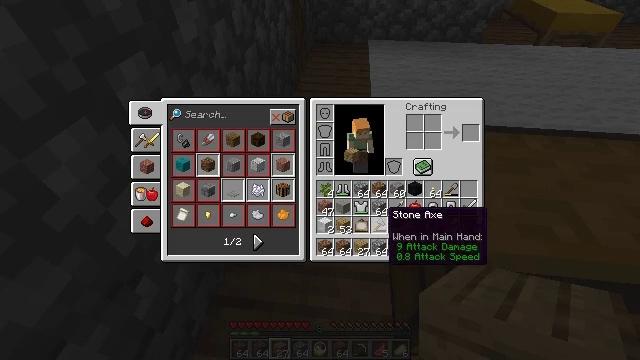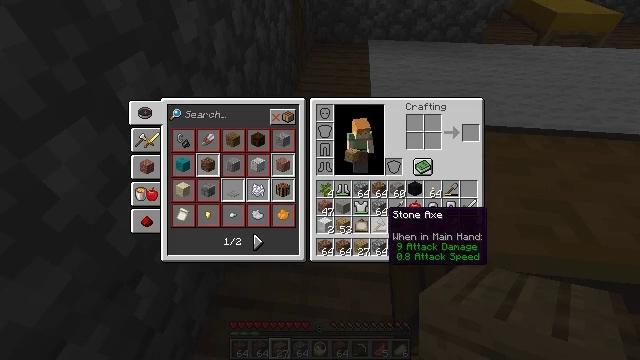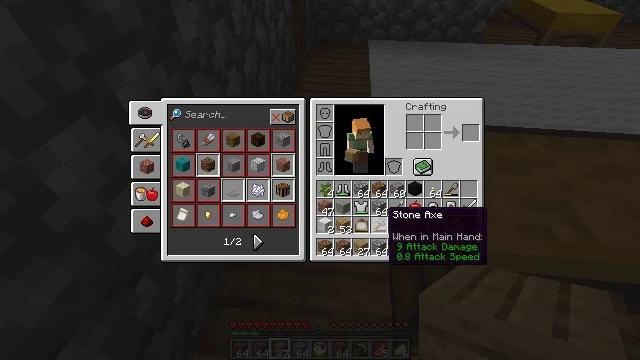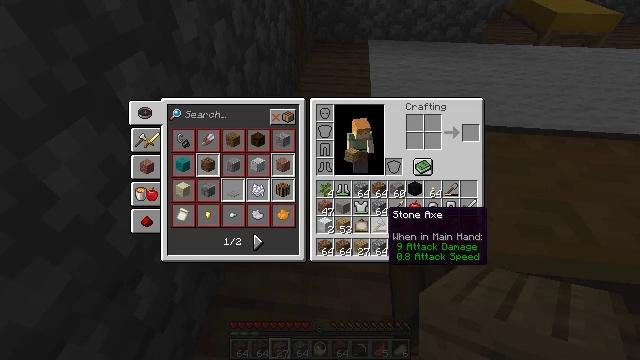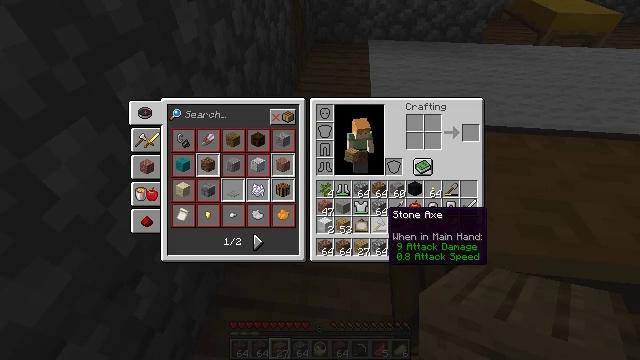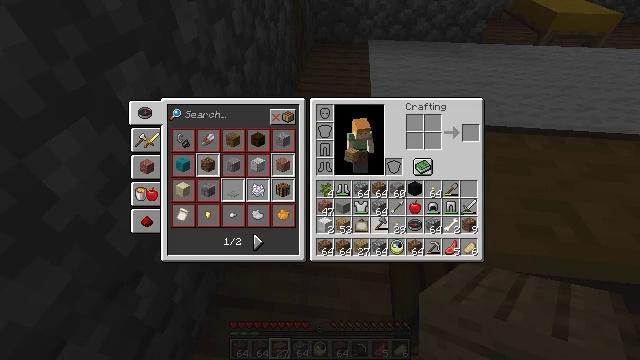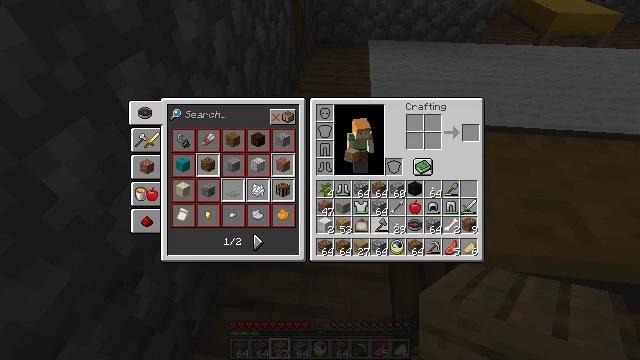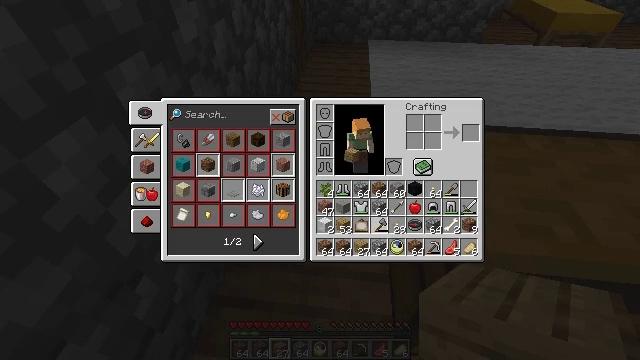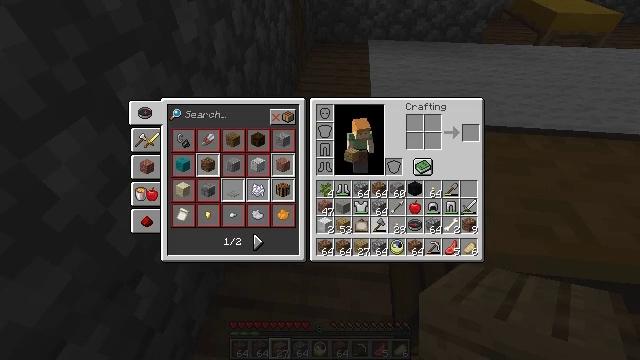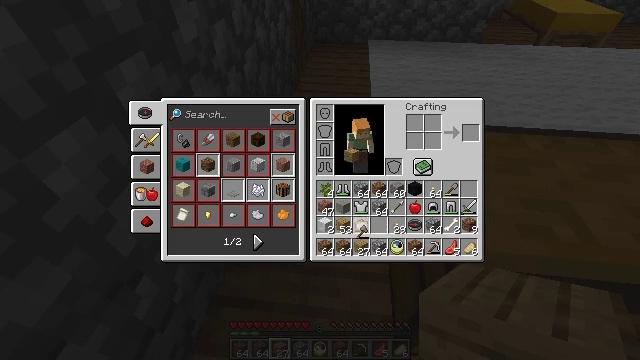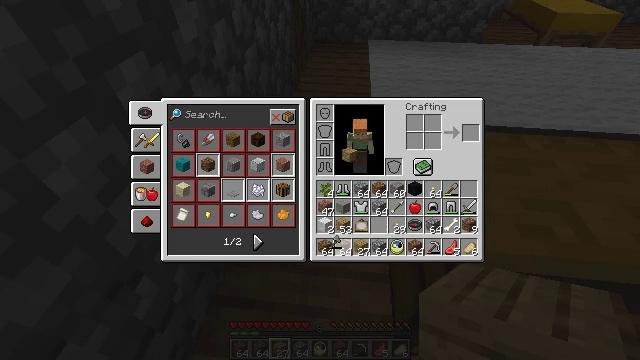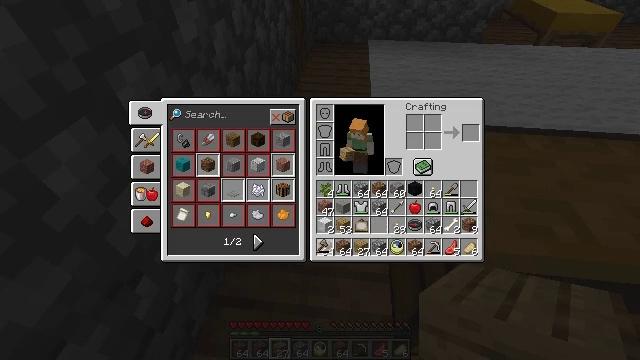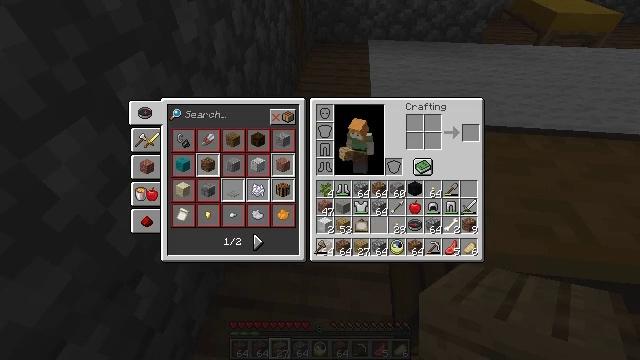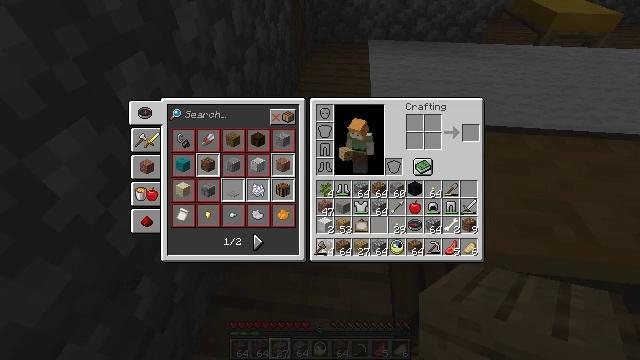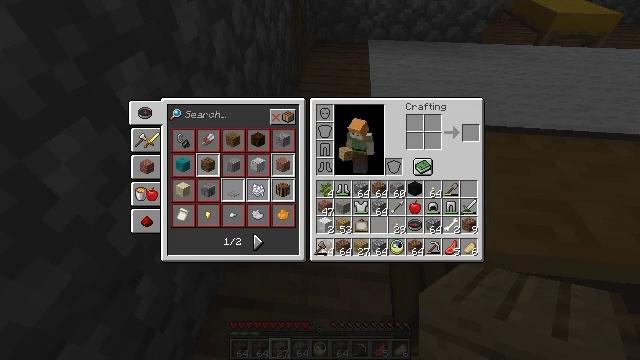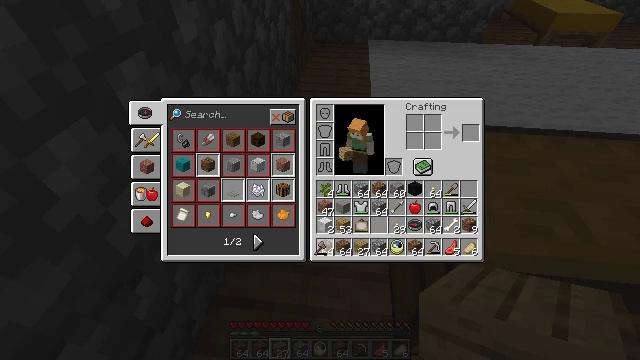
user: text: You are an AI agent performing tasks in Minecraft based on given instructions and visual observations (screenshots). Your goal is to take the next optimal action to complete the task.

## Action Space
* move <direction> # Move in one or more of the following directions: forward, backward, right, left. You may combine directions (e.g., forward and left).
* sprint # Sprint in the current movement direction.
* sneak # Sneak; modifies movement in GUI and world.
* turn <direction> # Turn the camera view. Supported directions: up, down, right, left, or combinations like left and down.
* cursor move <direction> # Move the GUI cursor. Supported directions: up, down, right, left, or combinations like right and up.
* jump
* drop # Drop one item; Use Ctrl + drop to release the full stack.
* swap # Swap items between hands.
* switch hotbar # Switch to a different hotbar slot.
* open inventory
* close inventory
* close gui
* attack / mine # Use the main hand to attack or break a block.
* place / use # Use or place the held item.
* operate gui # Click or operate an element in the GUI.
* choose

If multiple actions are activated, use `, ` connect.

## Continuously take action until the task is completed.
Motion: motion action
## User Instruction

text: Attack the spruce planks to recycle them.
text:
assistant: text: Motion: no_op
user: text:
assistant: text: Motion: no_op
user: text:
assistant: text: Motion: no_op
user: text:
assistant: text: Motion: no_op
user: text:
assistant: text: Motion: operate gui
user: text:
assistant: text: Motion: operate gui
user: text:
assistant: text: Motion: operate gui
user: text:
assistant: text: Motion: no_op
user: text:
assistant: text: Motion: cursor move left and down
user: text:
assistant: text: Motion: cursor move left and down
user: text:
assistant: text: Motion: cursor move left
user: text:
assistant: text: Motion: no_op
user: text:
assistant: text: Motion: no_op
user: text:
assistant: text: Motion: no_op
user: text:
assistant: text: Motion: no_op
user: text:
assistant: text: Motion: no_op
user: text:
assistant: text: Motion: operate gui
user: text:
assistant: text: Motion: operate gui
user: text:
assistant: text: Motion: cursor move right
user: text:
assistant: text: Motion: cursor move right
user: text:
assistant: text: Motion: cursor move right
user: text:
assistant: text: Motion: cursor move right
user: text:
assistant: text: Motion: cursor move right
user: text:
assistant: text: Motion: no_op
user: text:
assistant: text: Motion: no_op
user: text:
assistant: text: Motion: no_op
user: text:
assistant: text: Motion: no_op
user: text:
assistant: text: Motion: no_op
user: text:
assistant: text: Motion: no_op
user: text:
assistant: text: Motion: operate gui